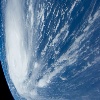
Label: cloud